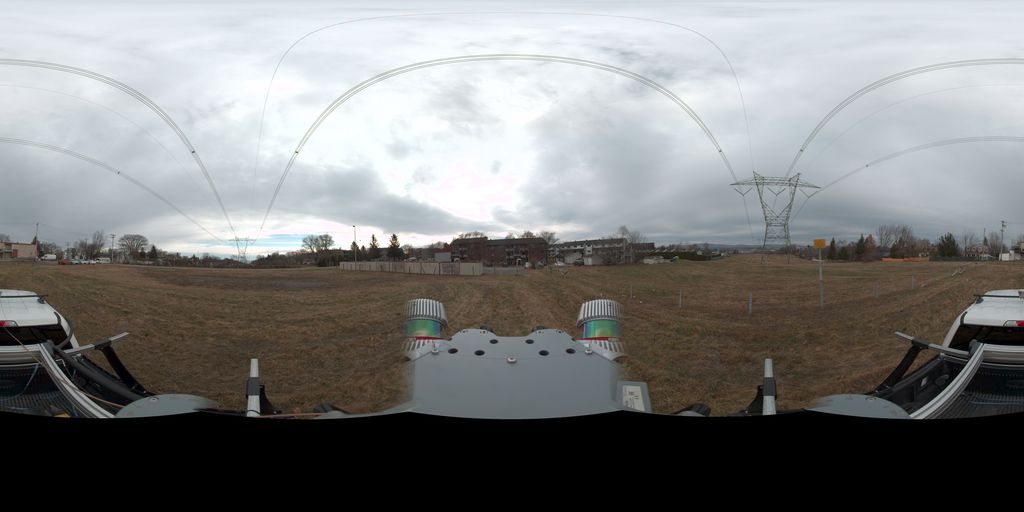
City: quebec_city